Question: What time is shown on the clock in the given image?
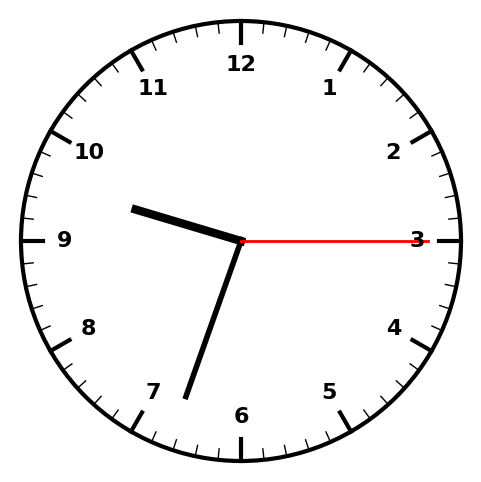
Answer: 09:33:15